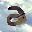
Label: 2